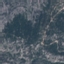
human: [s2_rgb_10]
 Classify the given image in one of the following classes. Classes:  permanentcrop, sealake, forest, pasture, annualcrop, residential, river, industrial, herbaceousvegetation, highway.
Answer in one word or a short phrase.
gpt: HerbaceousVegetation